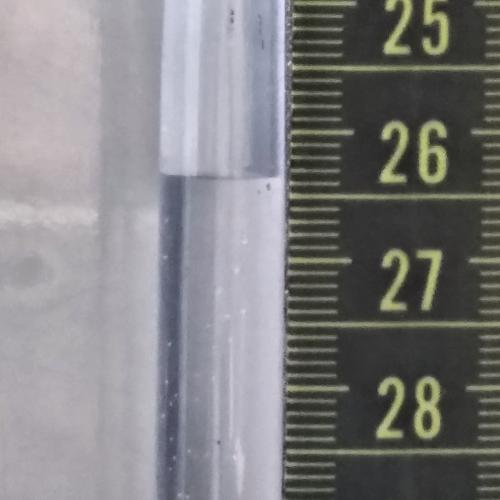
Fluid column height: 26.4 cm